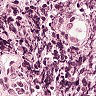
Metastatic tissue present: no